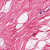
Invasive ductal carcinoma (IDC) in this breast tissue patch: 0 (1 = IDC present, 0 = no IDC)